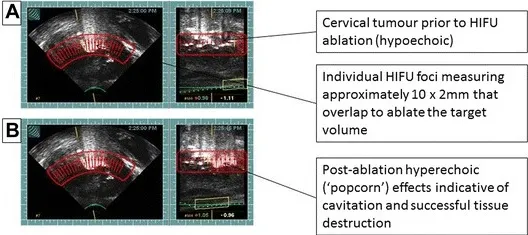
Intraoperative tissue changes. Figure depicting intraoperative tissue changes identified using the integrated ultrasound imaging transducer of the Sonablate. 500 HIFU device. Visualisation of hyperechoic transformation at the target site confirms tissue ablation. A; Transverse and sagittal still images of the cervical tumour depicting HIFU treatment planning.
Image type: radiology (ultrasound)